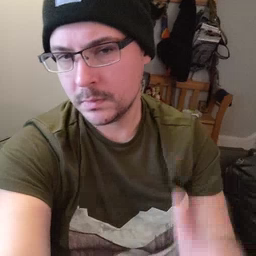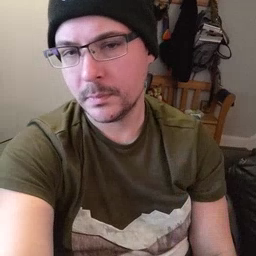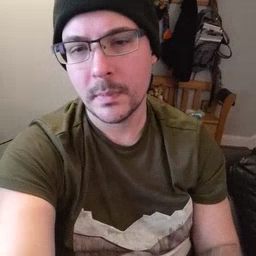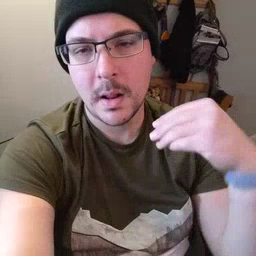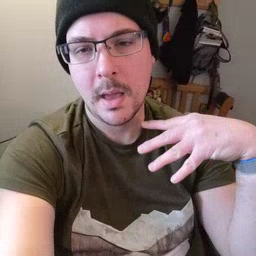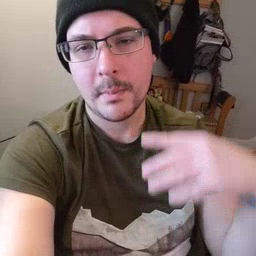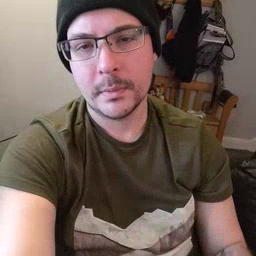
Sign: lamp